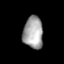
Tissue: lung
Cell type: Epithelial cells
Senescence score: 0.2432
Nuclear area (px): 627
Mean DAPI intensity: 162.536